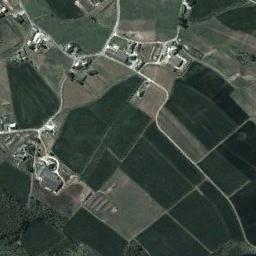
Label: rectangular_farmland